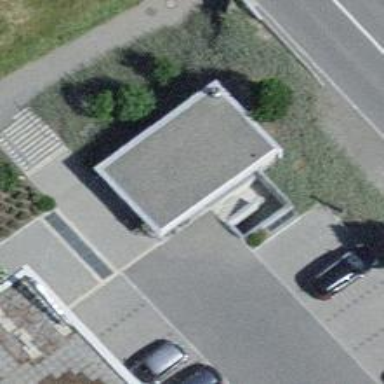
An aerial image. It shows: Road with steps.